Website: ulta-beauty
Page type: billing-address
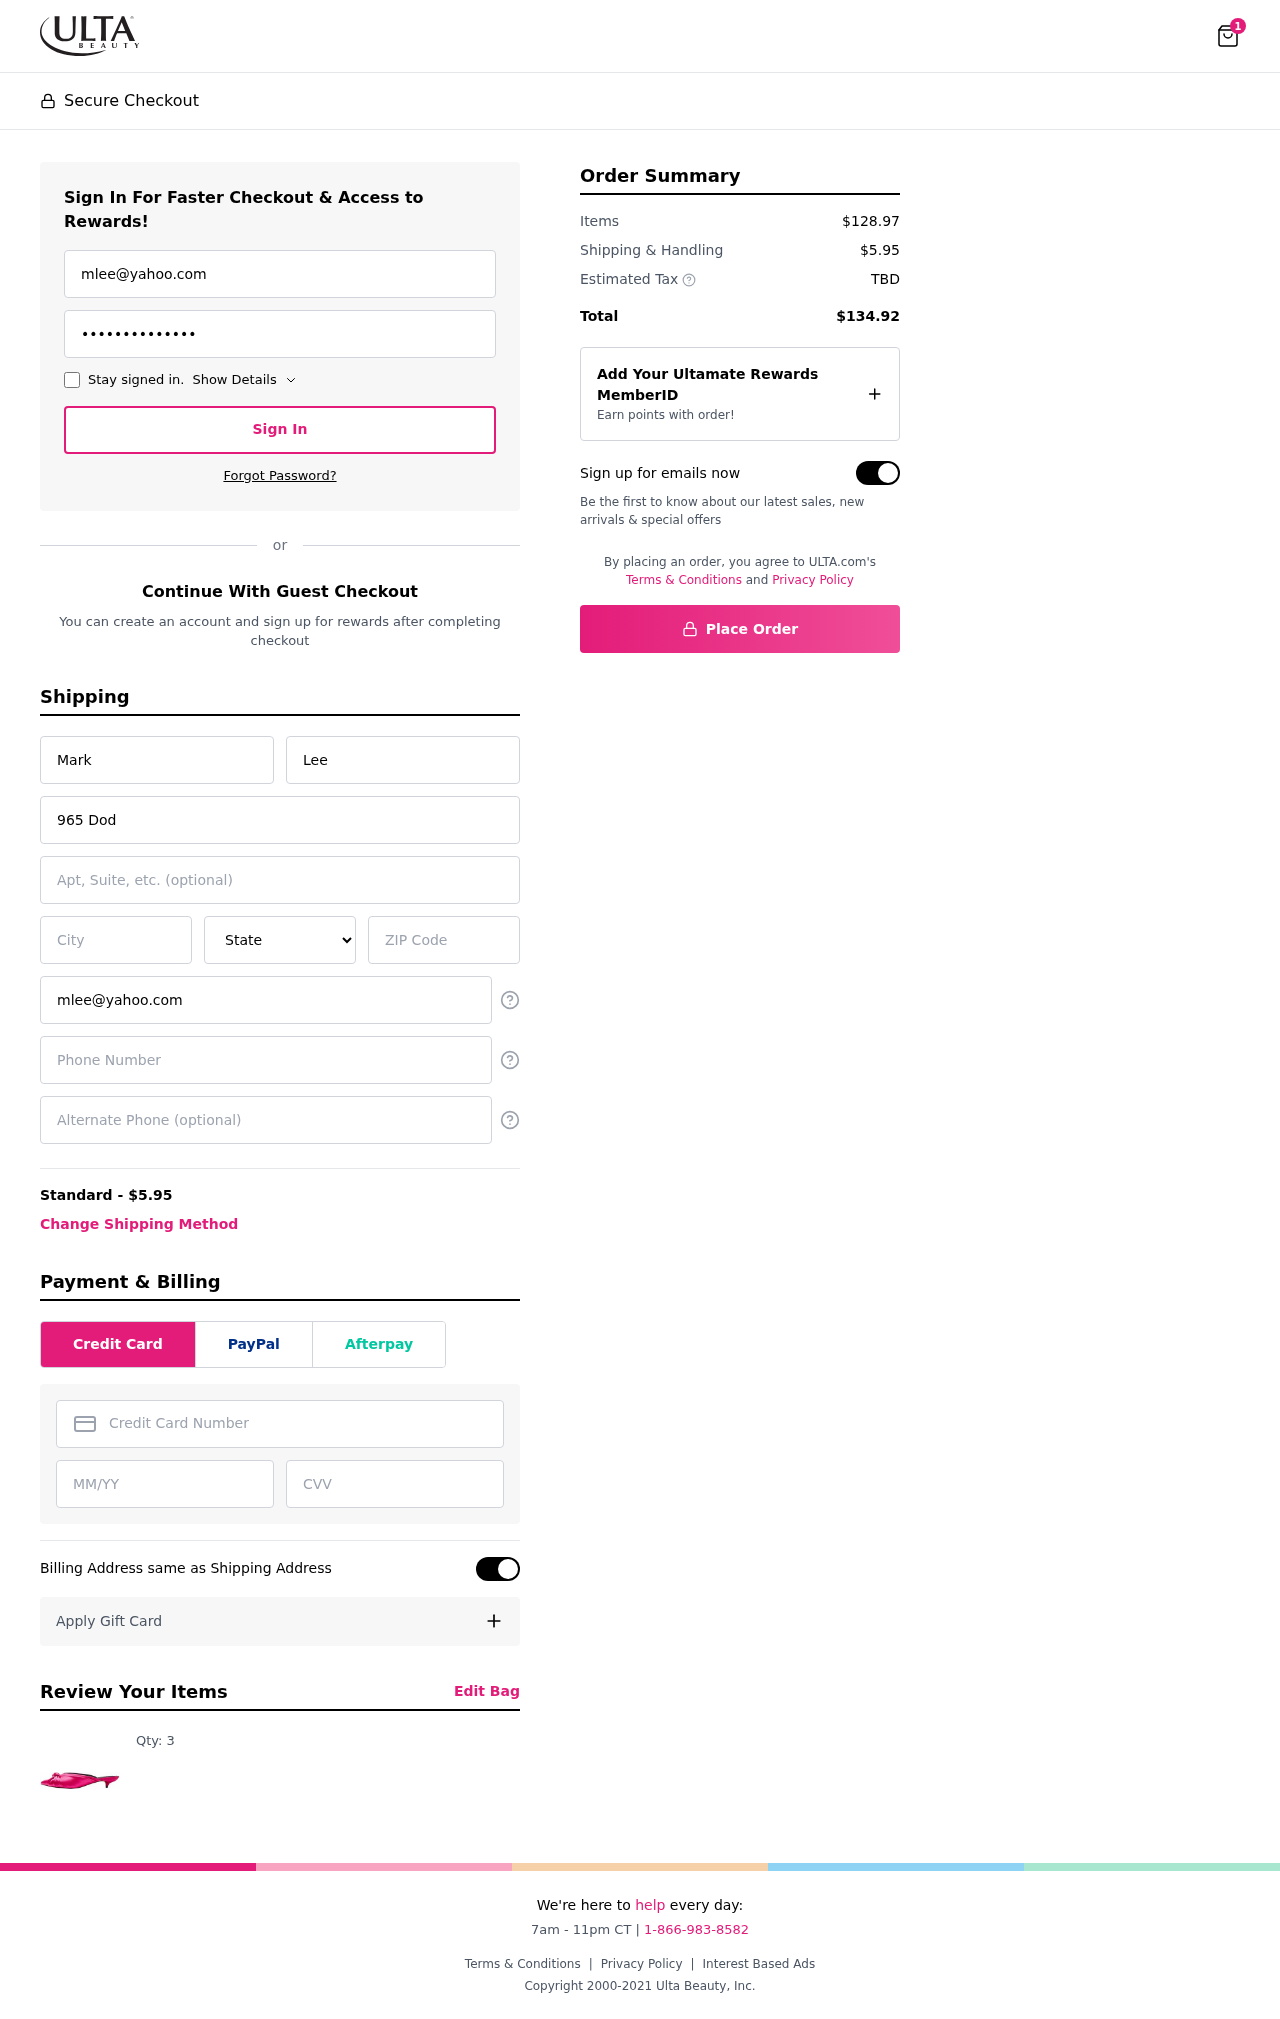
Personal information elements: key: PII_STATE
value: Alabama
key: PII_EMAIL
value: mlee@yahoo.com
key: PII_FIRSTNAME
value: Mark
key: PII_LASTNAME
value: Lee
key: PII_STREET
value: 965 Dodson Prairie
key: PII_CITY
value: West Russellton
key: PII_POSTCODE
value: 45978
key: PII_PHONE
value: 7844831393
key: PII_ALT_PHONE
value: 8498423007
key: PII_CARD_NUMBER
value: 6537 7709 6783 3614
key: PII_CARD_EXPIRY
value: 04/26
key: PII_CARD_CVV
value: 355
Product elements: key: PRODUCT1_QUANTITY
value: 3
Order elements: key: ORDER_NUM_ITEMS
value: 1
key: ORDER_SHIPPING_COST
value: $5.95
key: ORDER_SUBTOTAL
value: $128.97
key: ORDER_TOTAL
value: $134.92